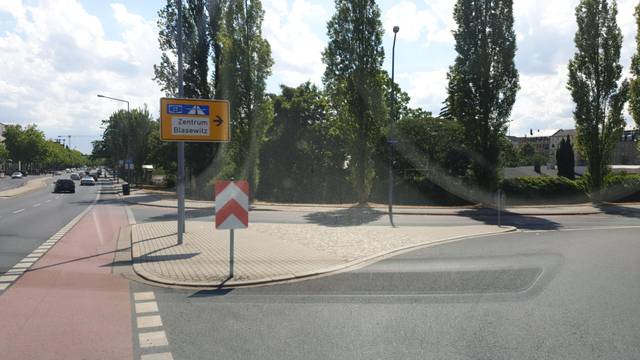
Region: Germany
Coordinates: 51.06, 13.777